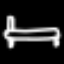
Label: bed